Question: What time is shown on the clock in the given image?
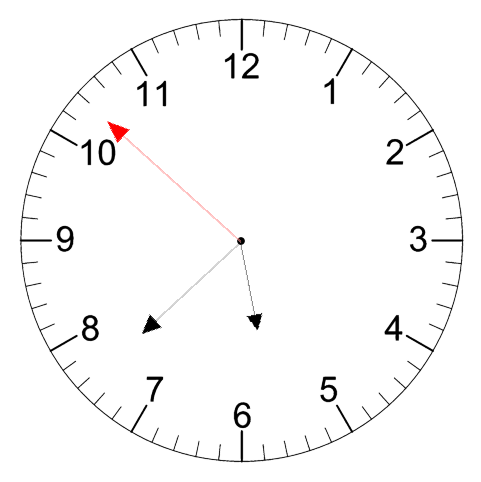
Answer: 05:37:52